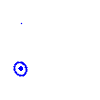
Particle: pion